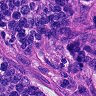
Metastatic tissue present: yes